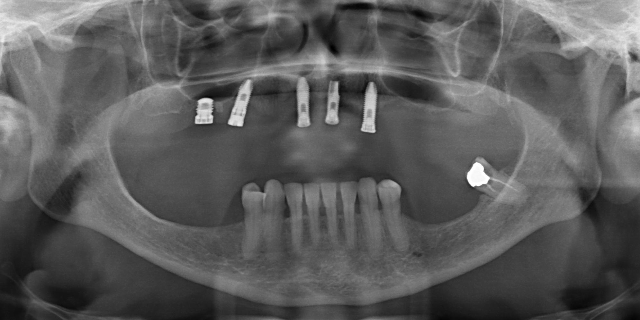
adult